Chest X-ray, PA view. Patient: 72 years old, sex M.
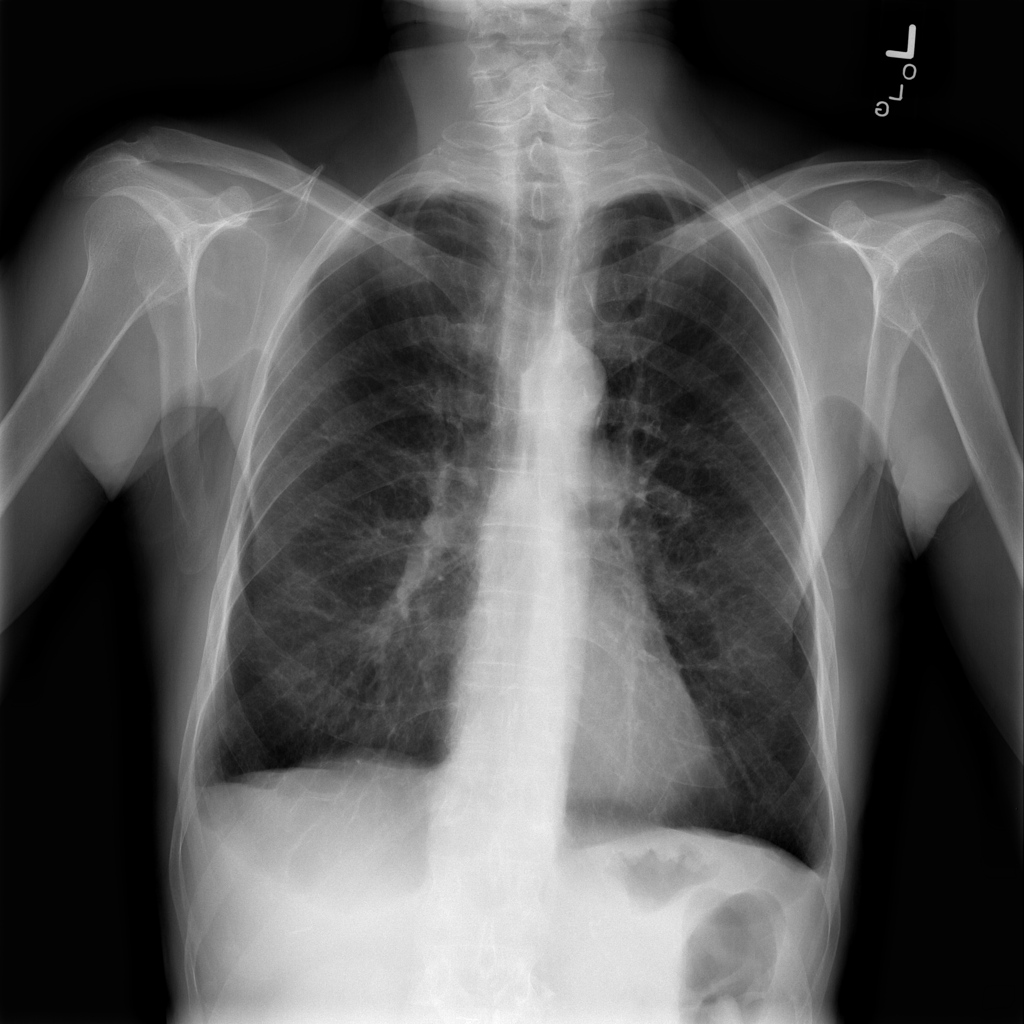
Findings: No Finding